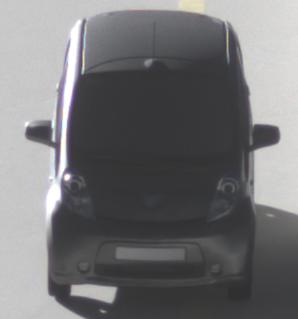
Make: Peugeot
Model: iOn
Detailed model: iOn
Model produced from: 2010/12
Model produced until: 2013/02
Doors: 5
Color: gray
Road condition: dry road
Daytime: morning or afternoon
Contrast: high contrast